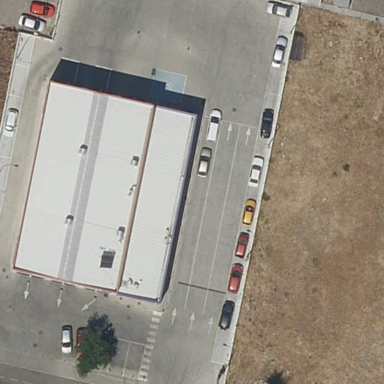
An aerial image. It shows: Vehicle inspection site.